Question: I'm trying to make a smooth scrolling program, and it works, but I want a kinda animated button to it.
Here's my code:
'''
html {
scroll-behavior: smooth;
}
#section1 {
height: 800px;
background-color: red;
}
#section2 {
height: 800px;
background-color: blue;
}
'''
'''
<h1>Smooth Scroll</h1>
<div class="main" id="section1">
<h1>Section 1</h1>
<a href="#section2">Section 2 </a>
</div>
<div class="main" id="section2">
<h1>Section 2</h1>
<a href="#section1">Section 1</a>
</div>
'''
I want something like this -

Is there any way to do this using only HTML and CSS?
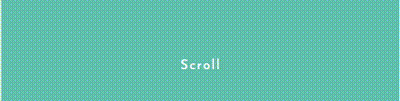
Answer: So first of all, I turned this:
'''
<a href="#section2">Section 2 </a>
'''
And turned it into this:
'''
<div class="scrollButton">
<p class="scrollIcon">></p>
<a href="#section2">Section 2 </a>
</div>
'''
Then I created the icon (it's a rotated '>' with 'transform: rotate(90deg);') and placed the text under it. Then I animated the button using CSS keyframes
You can also use a normal icon but don't forget to remove the 'transform: rotate(90deg);'.
---
### Here is the code:
'''
<!DOCTYPE html>
<html>
<head>
<style>
/* Styles needed */
html {
scroll-behavior: smooth;
}
a {
color: #fff;
text-decoration: none;
}
#section1 {
height: 800px;
background-color: red;
}
#section2 {
height: 800px;
background-color: blue;
}
.scrollButton {
display: flex;
justify-content: center;
align-items: center;
flex-direction: column;
}
.scrollIcon {
transform: rotate(90deg);
display: inline-block;
position: relative;
animation: 2.5s scrollIcon infinite;
color: #fff;
}
@keyframes scrollIcon {
0% {
opacity: 0;
top: 0;
}
50% {
opacity: 1;
}
100% {
opacity: 0;
top: 15px;
}
}
</style>
</head>
<body>
<h1>Smooth Scroll</h1>
<div class="main" id="section1">
<h1>Section 1</h1>
<div class="scrollButton">
<p class="scrollIcon">></p>
<a href="#section2">Section 2 </a>
</div>
</div>
<div class="main" id="section2">
<h1>Section 2</h1>
<div class="scrollButton">
<p class="scrollIcon">></p>
<a href="#section1">Section 2 </a>
</div>
</div>
</body>
</html>
'''